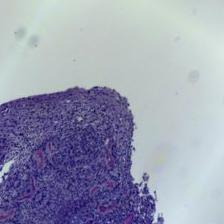
Diagnosis: OSCC